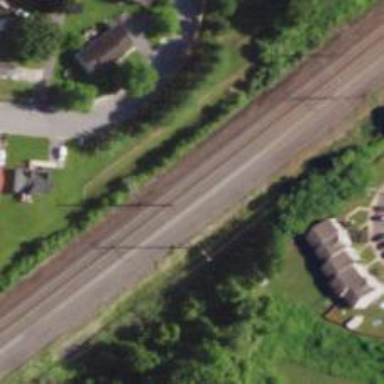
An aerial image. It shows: Railway track with contact lines for electrification.